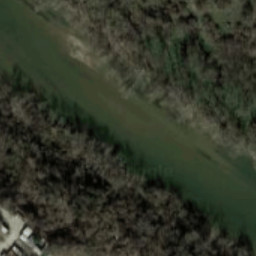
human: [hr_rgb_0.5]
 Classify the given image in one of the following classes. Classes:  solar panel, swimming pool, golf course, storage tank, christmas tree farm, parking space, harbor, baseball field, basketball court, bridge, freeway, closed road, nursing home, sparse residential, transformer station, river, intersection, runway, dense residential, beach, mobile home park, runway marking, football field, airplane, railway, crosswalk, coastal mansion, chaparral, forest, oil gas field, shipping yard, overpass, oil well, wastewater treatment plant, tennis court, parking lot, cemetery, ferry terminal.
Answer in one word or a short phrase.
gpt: river